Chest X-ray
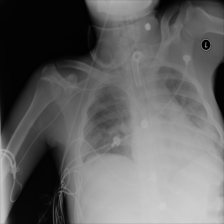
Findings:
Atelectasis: negative
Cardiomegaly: negative
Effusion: negative
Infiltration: positive
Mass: negative
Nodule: negative
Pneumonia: negative
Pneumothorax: negative
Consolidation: negative
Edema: negative
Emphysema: negative
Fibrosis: negative
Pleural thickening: negative
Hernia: negative